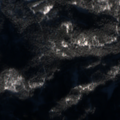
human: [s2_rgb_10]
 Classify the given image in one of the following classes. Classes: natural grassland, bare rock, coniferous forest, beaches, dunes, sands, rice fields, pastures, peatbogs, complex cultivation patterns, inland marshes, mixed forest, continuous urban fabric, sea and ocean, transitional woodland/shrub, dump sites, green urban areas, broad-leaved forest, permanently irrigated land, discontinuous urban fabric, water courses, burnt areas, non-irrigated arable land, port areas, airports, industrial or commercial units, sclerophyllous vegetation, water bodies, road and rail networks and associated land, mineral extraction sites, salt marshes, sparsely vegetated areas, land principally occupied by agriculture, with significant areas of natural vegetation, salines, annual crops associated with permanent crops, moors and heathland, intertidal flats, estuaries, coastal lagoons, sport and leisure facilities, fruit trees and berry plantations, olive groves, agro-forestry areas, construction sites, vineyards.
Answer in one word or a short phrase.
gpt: pastures, coniferous forest, mixed forest